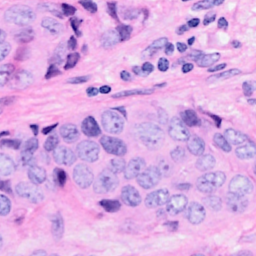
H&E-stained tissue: Breast